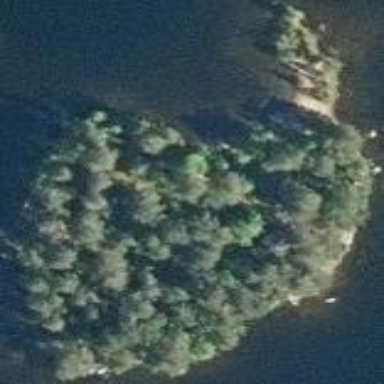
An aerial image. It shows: Island.